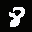
Label: 8